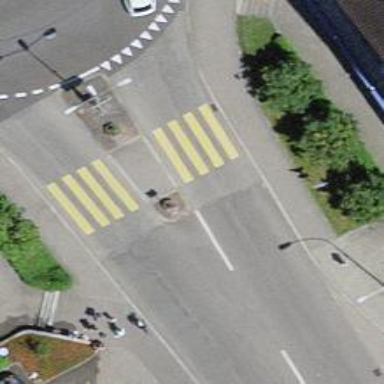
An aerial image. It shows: Zebra crossing with pedestrian island.